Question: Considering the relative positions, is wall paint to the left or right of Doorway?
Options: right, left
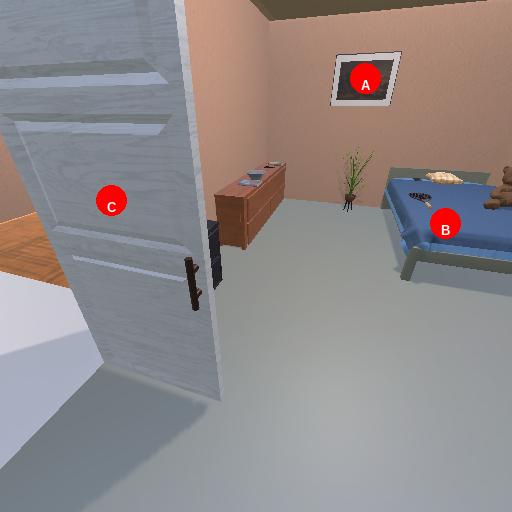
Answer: right